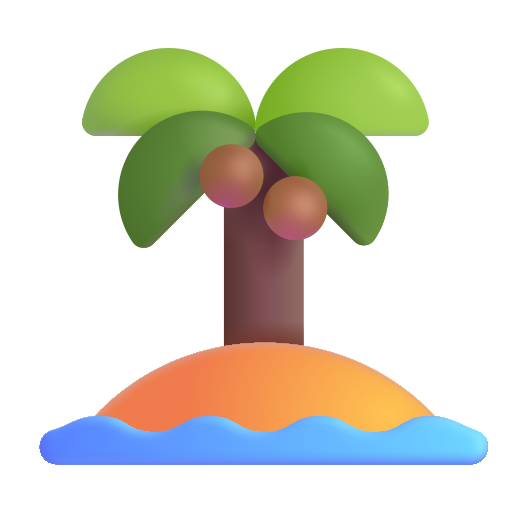
desert island color